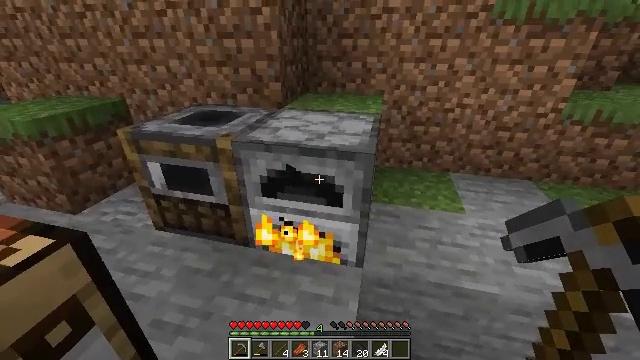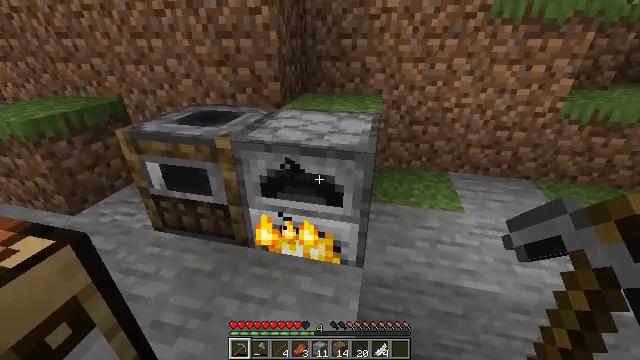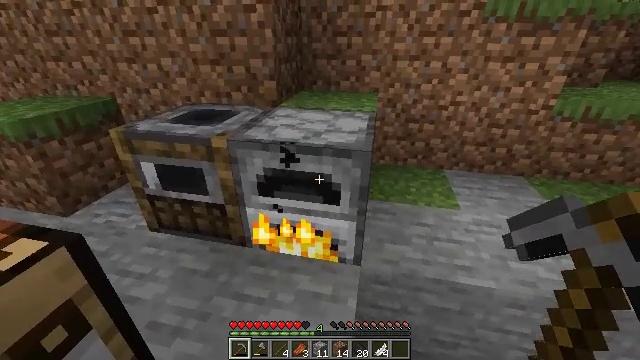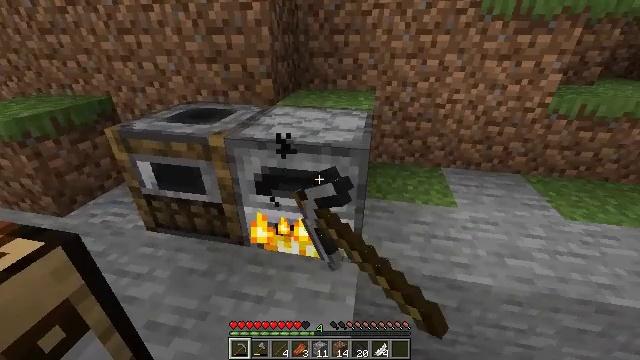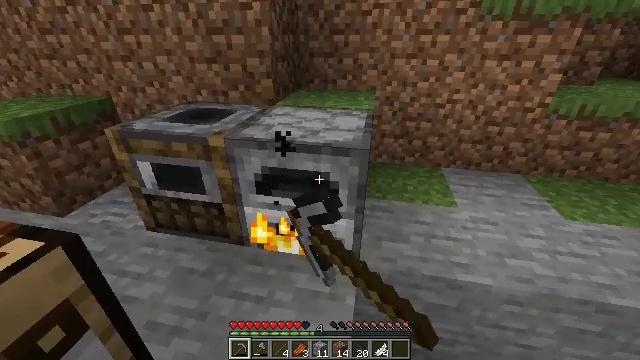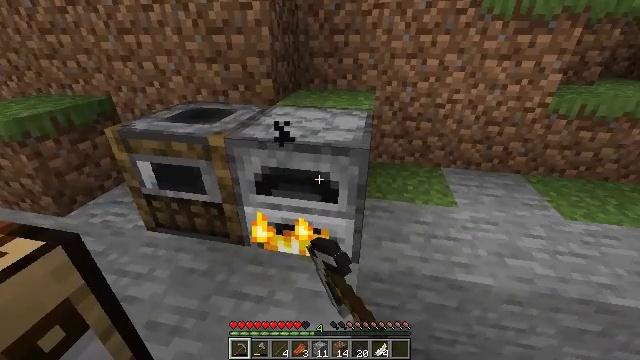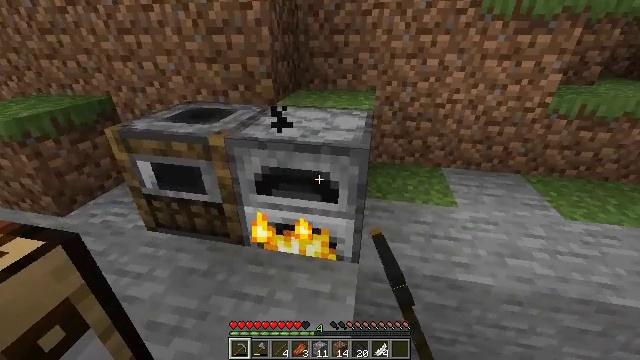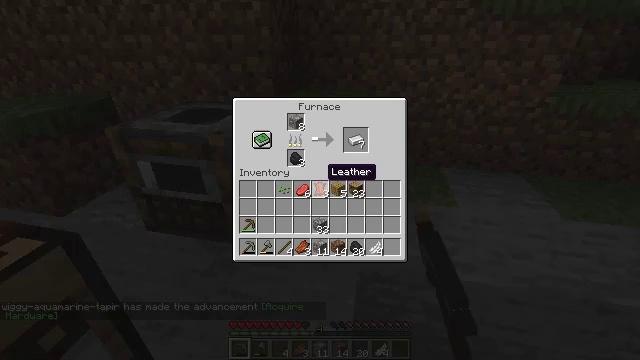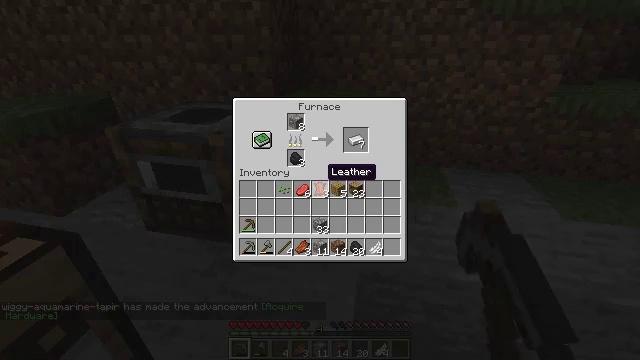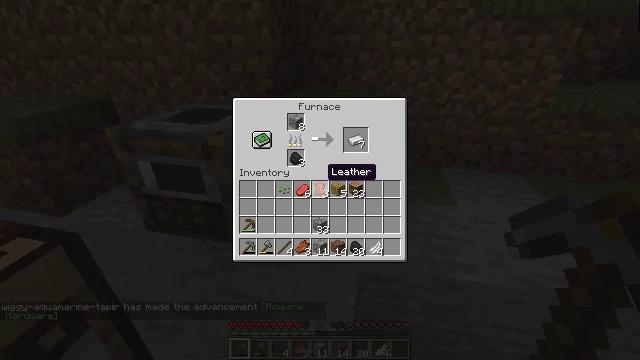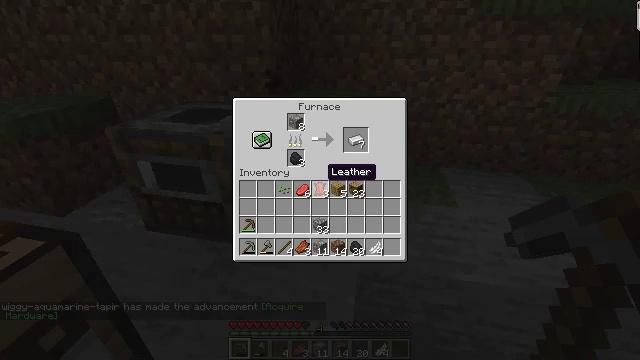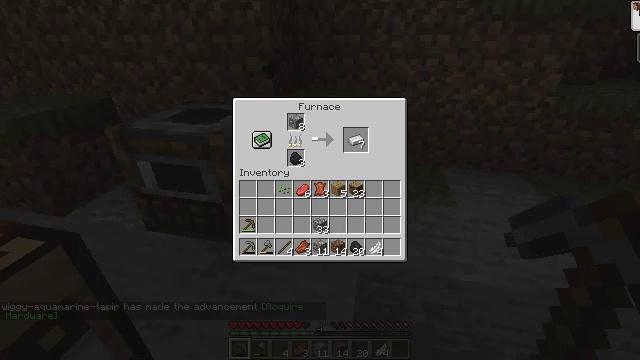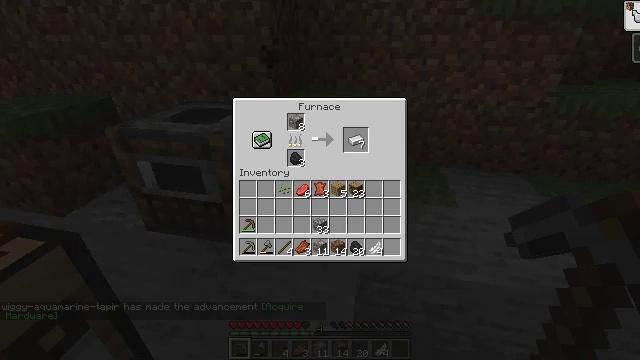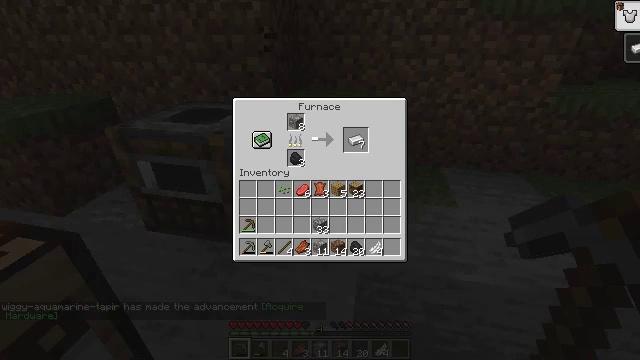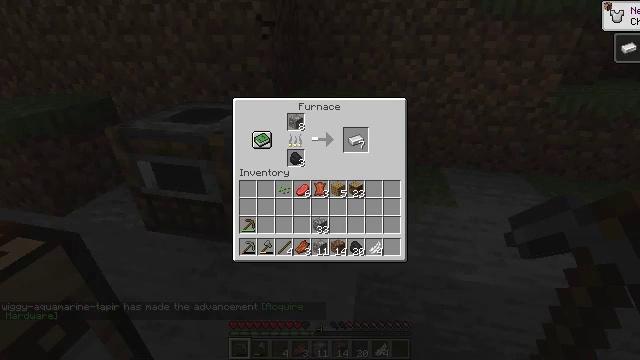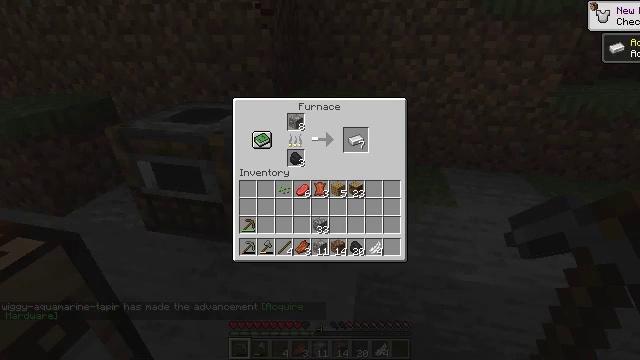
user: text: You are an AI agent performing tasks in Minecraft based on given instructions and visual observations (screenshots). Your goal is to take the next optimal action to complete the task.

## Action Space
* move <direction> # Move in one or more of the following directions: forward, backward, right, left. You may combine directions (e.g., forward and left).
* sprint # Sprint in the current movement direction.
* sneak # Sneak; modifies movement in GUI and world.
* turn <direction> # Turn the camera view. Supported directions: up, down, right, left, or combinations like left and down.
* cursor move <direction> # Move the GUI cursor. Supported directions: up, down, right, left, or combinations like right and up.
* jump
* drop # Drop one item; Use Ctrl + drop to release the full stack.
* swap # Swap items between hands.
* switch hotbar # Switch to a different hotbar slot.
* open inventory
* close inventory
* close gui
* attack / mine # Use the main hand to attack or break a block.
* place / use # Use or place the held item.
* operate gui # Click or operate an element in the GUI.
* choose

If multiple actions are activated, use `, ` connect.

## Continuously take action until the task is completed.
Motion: motion action
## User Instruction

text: craft item air
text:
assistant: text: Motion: no_op
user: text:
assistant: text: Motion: turn right, use / place
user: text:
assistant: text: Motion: use / place
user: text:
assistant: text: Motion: use / place
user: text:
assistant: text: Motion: no_op
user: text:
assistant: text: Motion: no_op
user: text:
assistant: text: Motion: sneak, open gui
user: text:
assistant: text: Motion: sneak
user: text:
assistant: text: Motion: sneak
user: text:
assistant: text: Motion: sneak
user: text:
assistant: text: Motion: sneak
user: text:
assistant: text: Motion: sneak, cursor move up
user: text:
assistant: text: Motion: sneak
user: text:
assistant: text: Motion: sneak
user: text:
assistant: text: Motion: sneak
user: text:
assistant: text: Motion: sneak
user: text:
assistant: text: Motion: sneak
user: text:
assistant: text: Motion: sneak, cursor move right and down
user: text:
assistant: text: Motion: sneak, cursor move right and down
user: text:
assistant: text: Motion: sneak, cursor move down
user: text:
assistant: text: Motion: sneak, cursor move down
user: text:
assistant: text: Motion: sneak
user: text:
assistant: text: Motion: sneak
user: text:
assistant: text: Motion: sneak
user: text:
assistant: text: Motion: sneak
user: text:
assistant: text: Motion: sneak, cursor move left
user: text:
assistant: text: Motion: sneak
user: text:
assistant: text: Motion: sneak
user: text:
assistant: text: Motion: sneak
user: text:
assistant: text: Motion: sneak